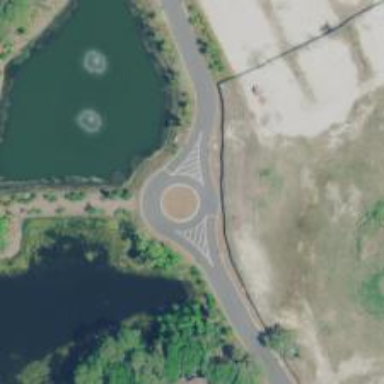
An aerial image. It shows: Residential road that intersects with roundabout.